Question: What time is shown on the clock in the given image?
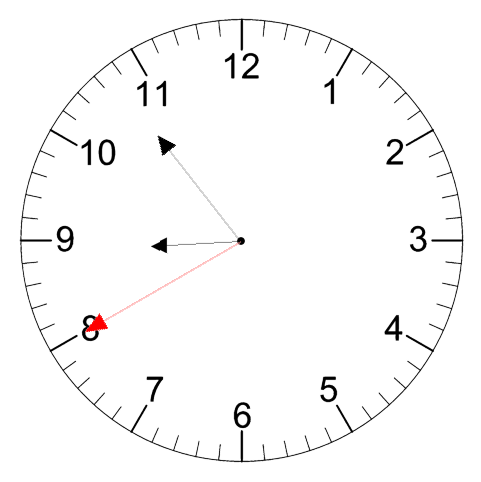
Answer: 08:53:40